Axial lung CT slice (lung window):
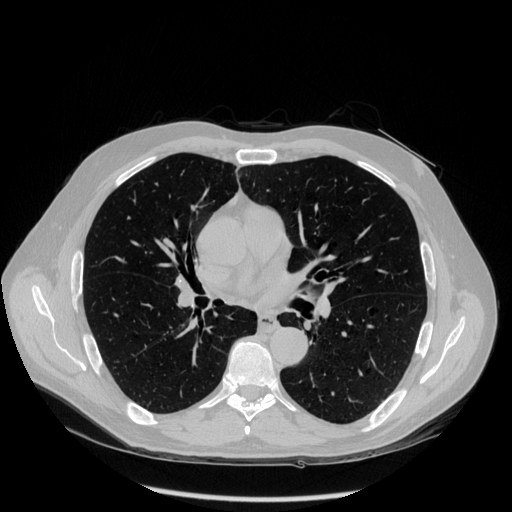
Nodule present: no